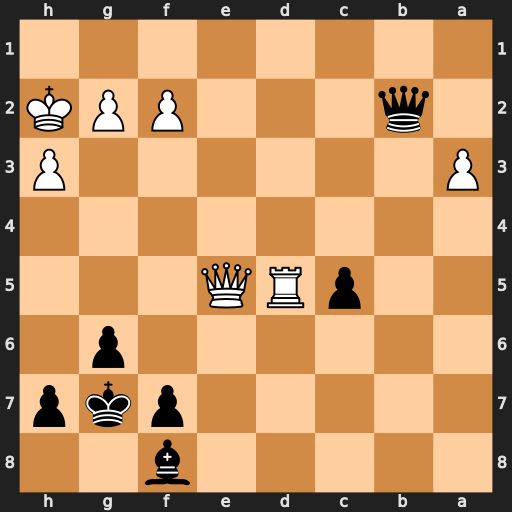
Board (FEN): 5b2/5pkp/6p1/2pRQ3/8/P6P/1q3PPK/8
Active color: b
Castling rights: -
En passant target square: -
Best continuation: Qxe5+ Rxe5 Bd6